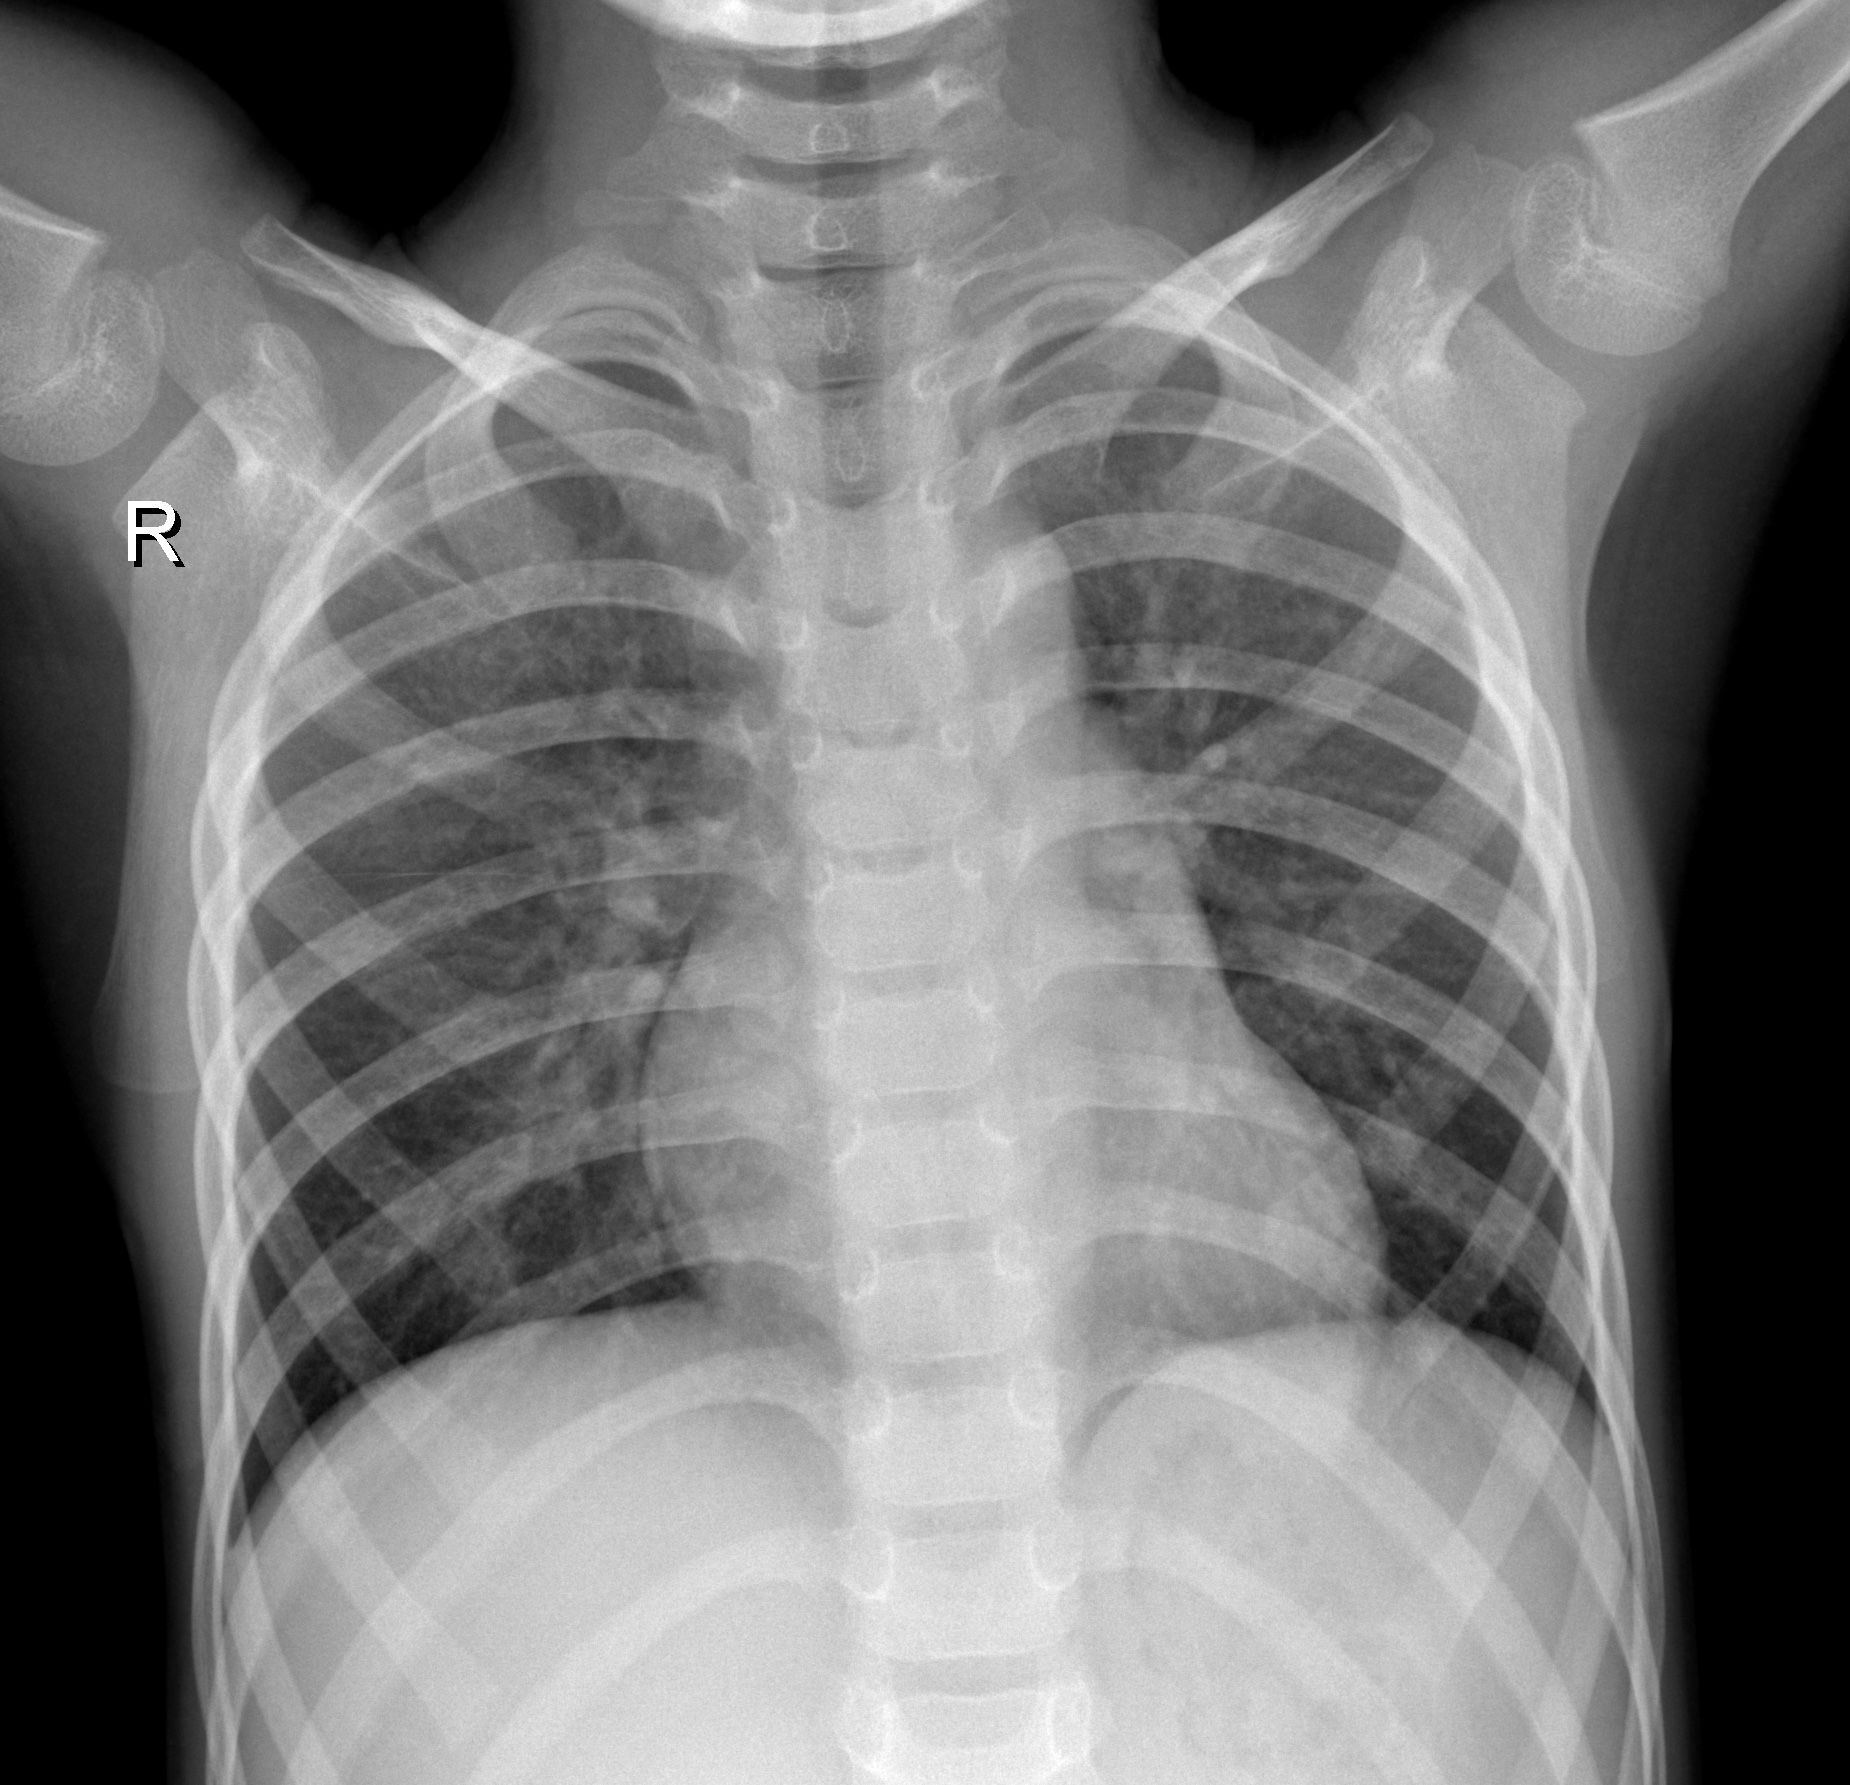
Diagnosis: NORMAL